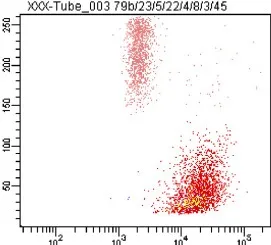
(a-d) Flow cytometry interpretation. The neoplastic cells display the typical antigenic features of CLL including small cell size and bright CD23 and CD5 expression. Some of the tumor cells have features of atypia and express CD8; these cells are considered to be more aggressive with azurophilic granules within cytoplasm. Yellow: CD3+/CD4-/CD8-; dark-blue: CD3+; red: CD23+/CD22 + dim; green: CD79b + dim.
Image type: pathology (immunostaining)